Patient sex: M
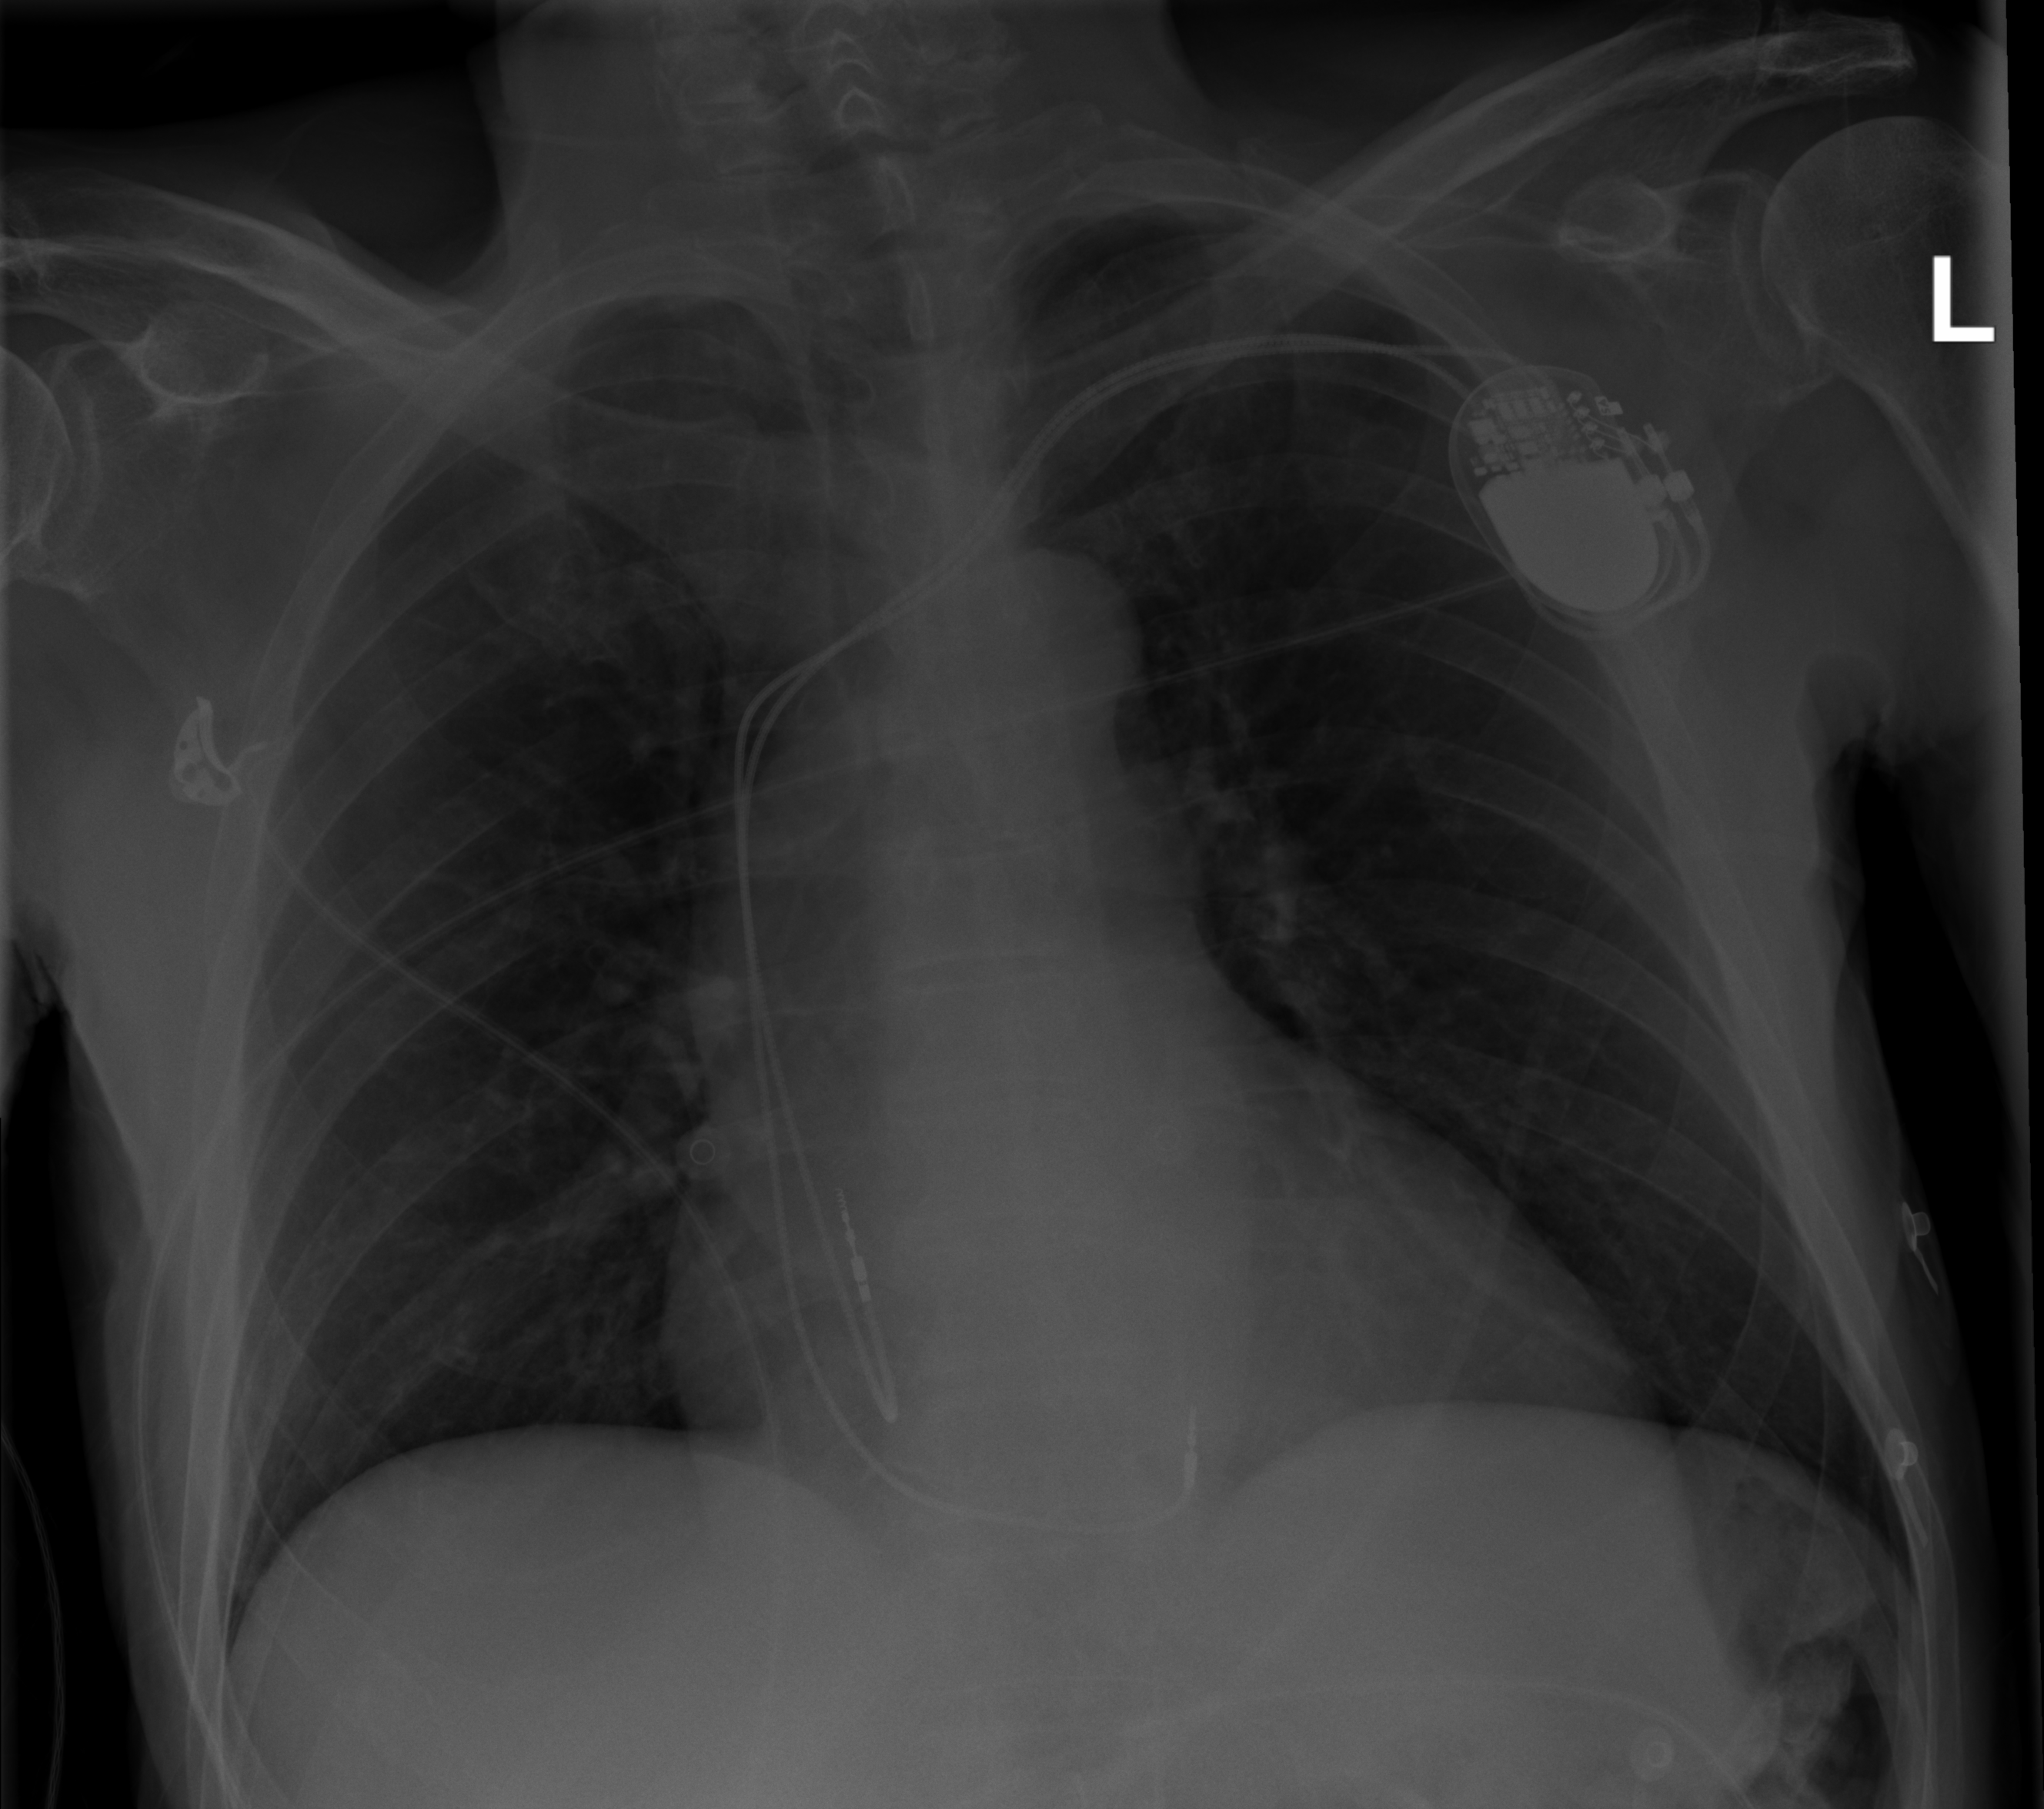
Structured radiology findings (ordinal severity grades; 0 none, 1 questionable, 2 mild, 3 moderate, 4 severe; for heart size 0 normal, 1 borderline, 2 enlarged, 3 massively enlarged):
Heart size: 2
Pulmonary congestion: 0
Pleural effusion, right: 0
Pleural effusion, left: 0
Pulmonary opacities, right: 0
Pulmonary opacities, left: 0
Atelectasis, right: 0
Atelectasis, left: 0